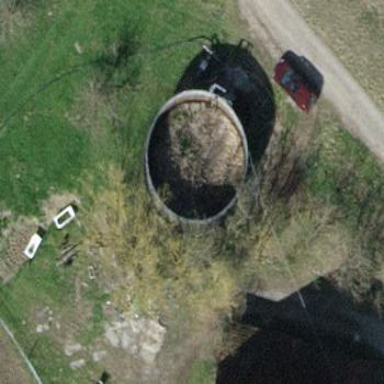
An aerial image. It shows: Storage tank with man-made structure.